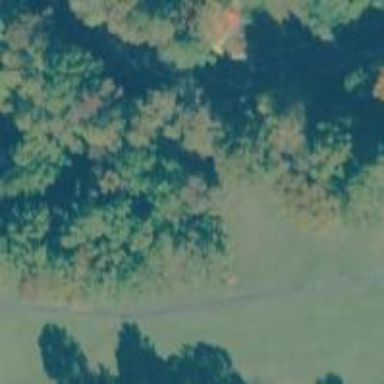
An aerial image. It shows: Mixed woodland area with variety of leaf types and cycles.